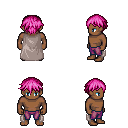
a pixel art fantasy rpg character, male body template, human, dark skin, gray cape, magenta pants, pink short bangs hairstyle, four views (front, back, left, right), 2x2 character sprite sheet, small pixel art, hard edges, no anti-aliasing